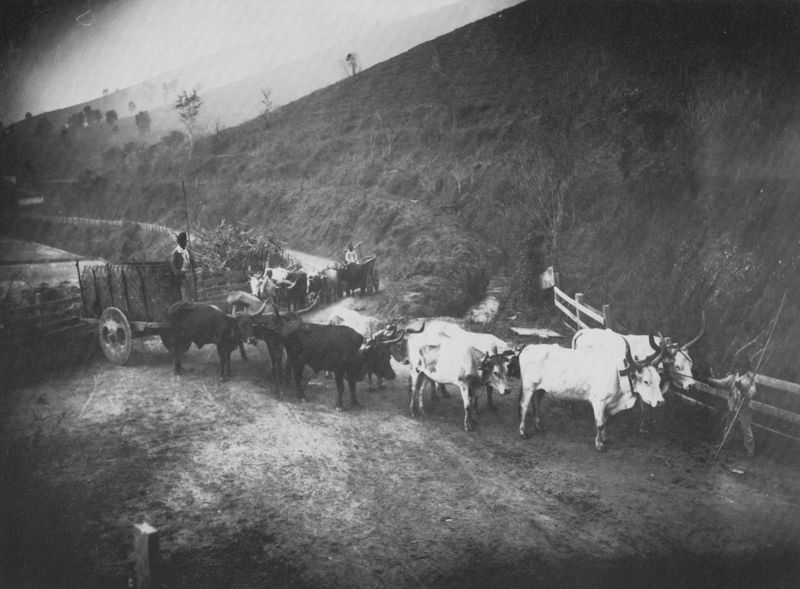
Titel: Ochsenkarren
Künstler: Marc Ferrez
Standort: Rio de Janeiro
Institution: Sammlung Gilberto Ferrez
Schlagwörter: baum, berg, dunkel, mann, schatten, weiß, wolken, bäume, landschaft, äste, grau, holz, licht, männer, schwarz, strasse, gras, rasen, tier, tiere, weg, wiese, zaun, horn, erde, feld, hügel, kühe, morgen, natur, vieh, büsche, gatter, pfad, land, pflanzen, arbeit, bauern, handel, karren, landleben, räder, beine, huf, hufe, stab, burd, ernte, feldarbeit, heu, heuernte, reisig, russland, transport, berge, hang, zug, dunst, nebel, kuh, rind, alm, zäune, kutsche, treiben, ziehen, karre, rad, wagen, lanze, bauer, unscharf, pfosten, foto, fotografie, photographie, rinder, pfahl, schwarz weiss, bullen, photo, handwerk, diagonale, landwirtschaft, zaunpfahl, hörner, stange, gespann, hohlweg, ochse, ochsen, ochsengespann, pflug, stier, stiere, indien, hirte, hirten, paysan, bäum, heuwagen, zugtier, knecht, photografie, campagne, fuhrwerk, ochs, matsch, überblendung, morgens, landwirt, gehörnt, vache, colline, animaux, tuere, ochsenkarren, zugtiere, noir et blanc, almabtrieb, eingespannt, neben, gespanne, roue, alpaufzug, boeufs, charrue, düser, lanf, oxhse, photogaphie, schwarze kuh, türmen, viehhaltung, zugochse, überleuchtung, holzernte, vaches, schwarweiß, 1880, ohs, ungweg, rou, transporte